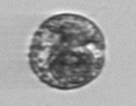
Label: Vicicitus_globosus